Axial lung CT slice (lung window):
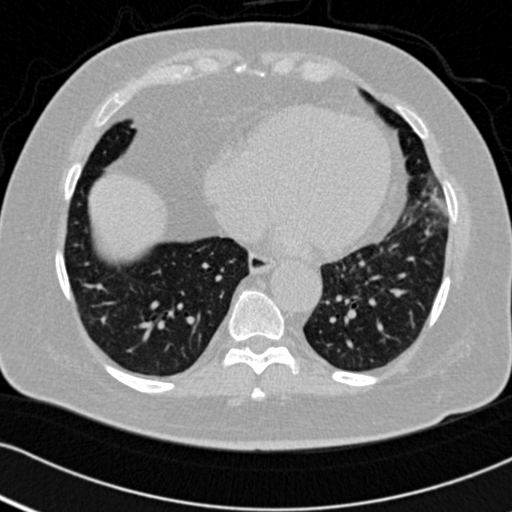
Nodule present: no